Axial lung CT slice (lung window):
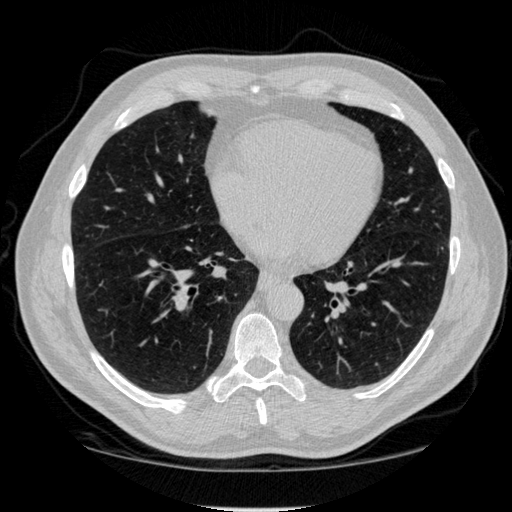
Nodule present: no